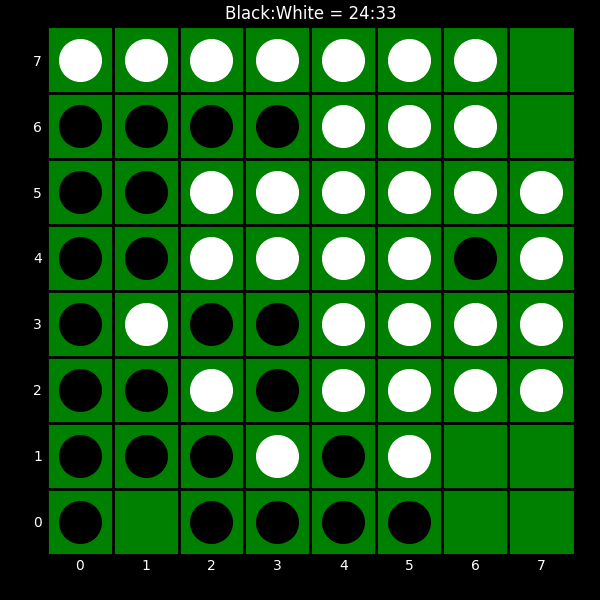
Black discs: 24
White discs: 33